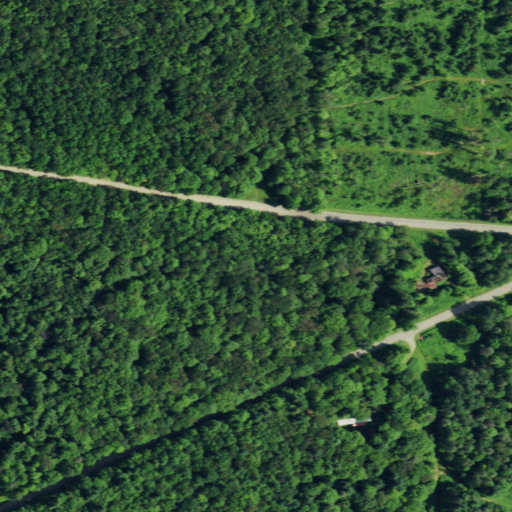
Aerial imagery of mountain in New York named Arab Hill containing deciduous forest, open development, mixed forest, evergreen forest, low intensity development, open water, pasture, and herbaceous wetlands